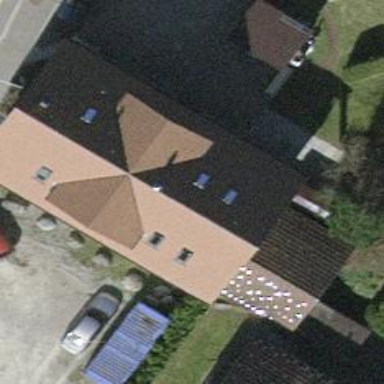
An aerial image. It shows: Shed building.